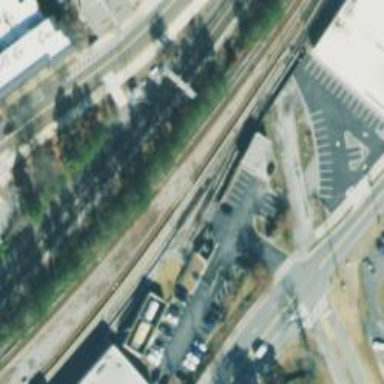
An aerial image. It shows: Electrified rail service spur.